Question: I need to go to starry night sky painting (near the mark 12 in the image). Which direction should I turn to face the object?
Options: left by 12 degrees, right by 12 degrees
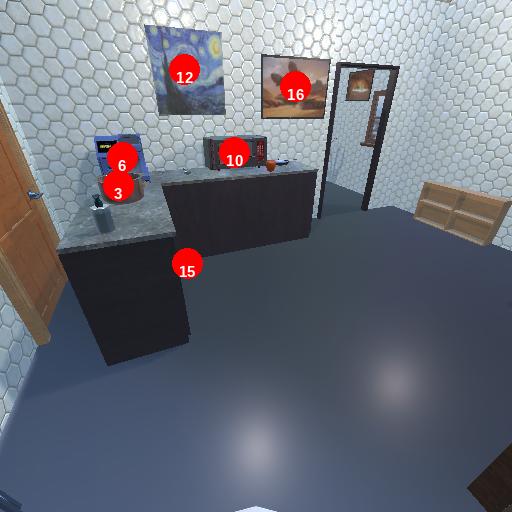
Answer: left by 12 degrees